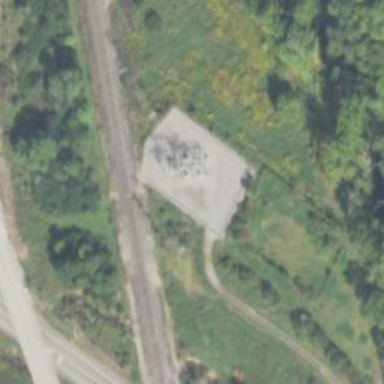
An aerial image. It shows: Power substation enclosed by fence.